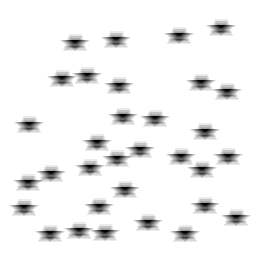
Squares: 0
Triangles: 0
Stars: 32
Total shapes: 32